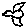
Label: bird